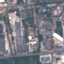
Land use / land cover: Industrial